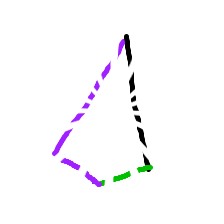
Shape: kite